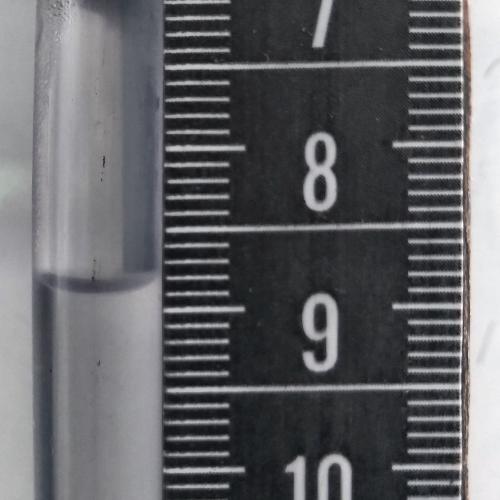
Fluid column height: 8.8 cm